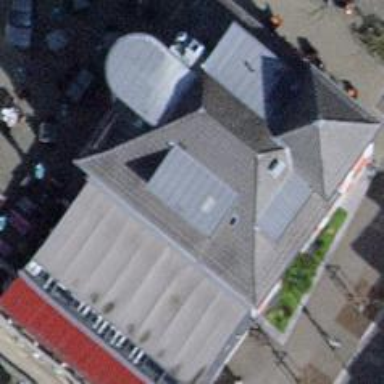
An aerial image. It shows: Restaurant.